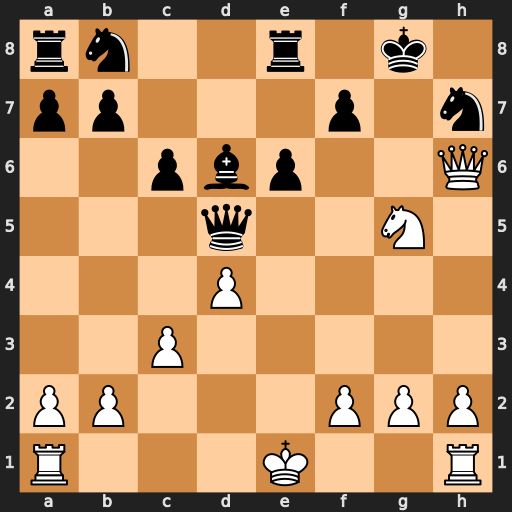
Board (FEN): rn2r1k1/pp3p1n/2pbp2Q/3q2N1/3P4/2P5/PP3PPP/R3K2R
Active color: w
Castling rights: KQ
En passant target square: -
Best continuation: Qxh7+ Kf8 Qxf7#